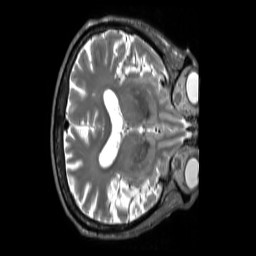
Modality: T2w
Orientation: axial
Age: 64
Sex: male
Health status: ill
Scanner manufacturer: siemens
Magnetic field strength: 3 T
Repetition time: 2.8 s
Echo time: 0.326 s